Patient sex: F
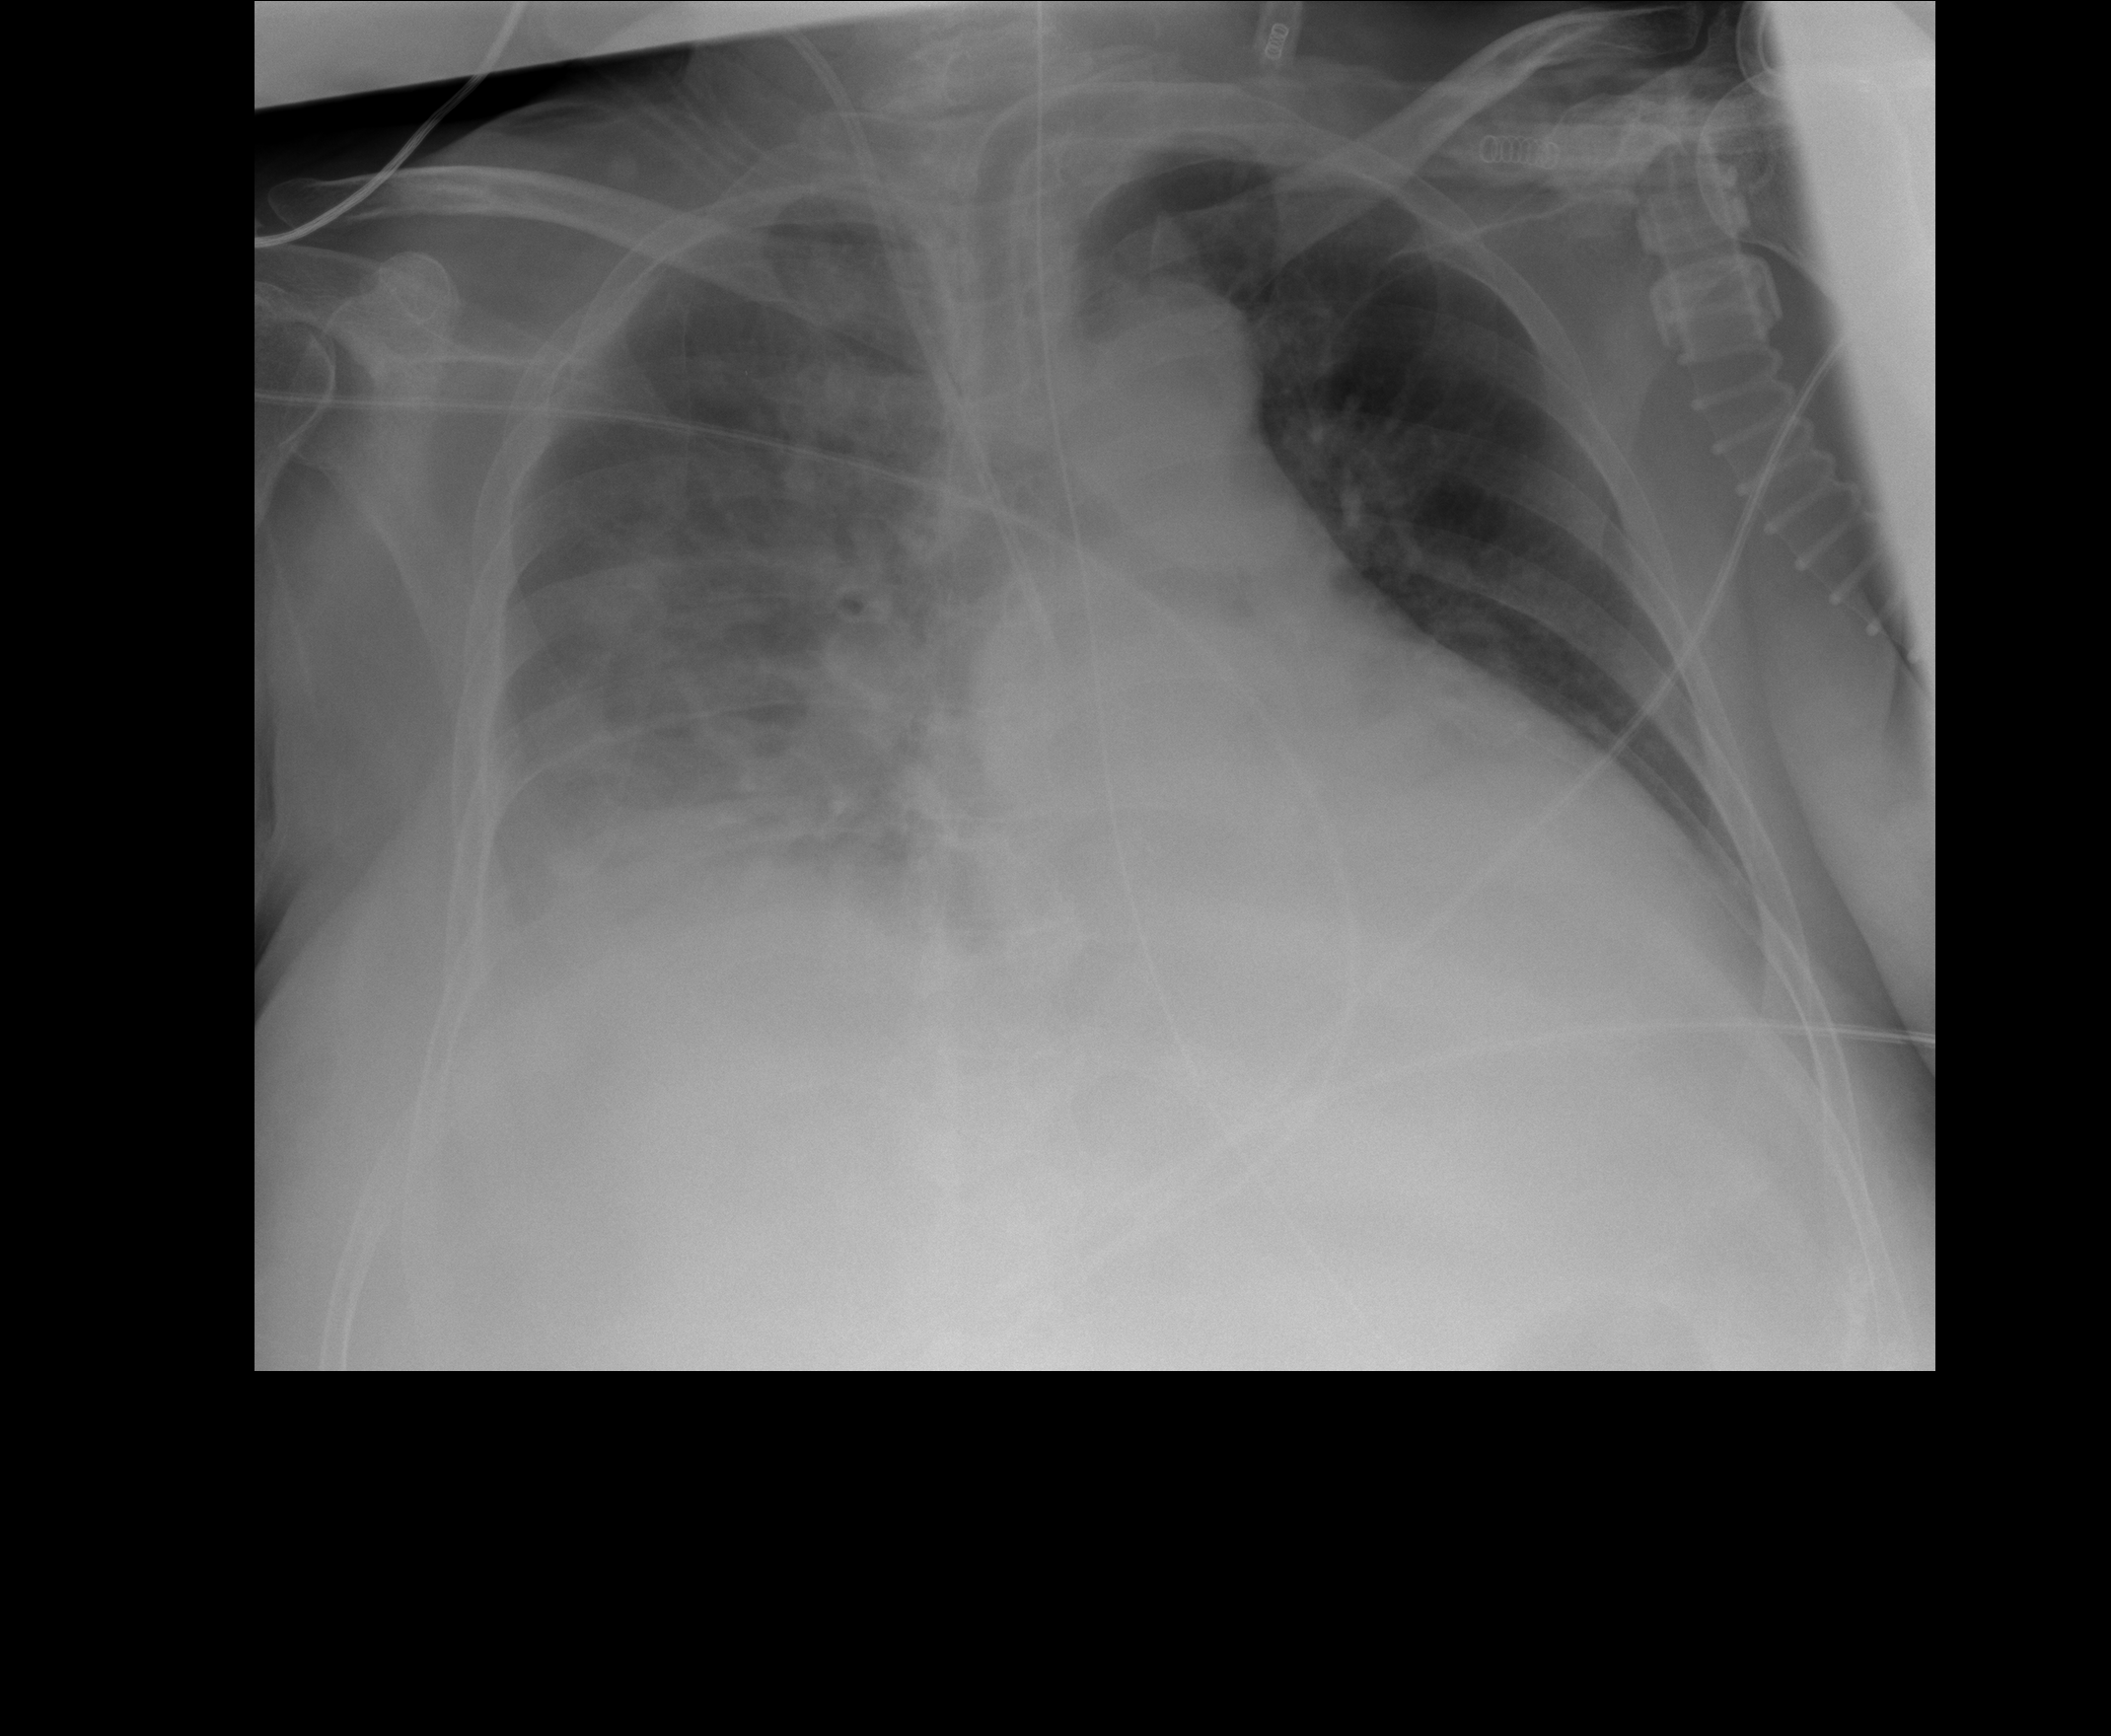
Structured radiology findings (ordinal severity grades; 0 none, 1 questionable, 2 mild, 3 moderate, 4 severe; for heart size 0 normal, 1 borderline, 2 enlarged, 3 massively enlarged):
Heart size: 1
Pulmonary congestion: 2
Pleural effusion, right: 3
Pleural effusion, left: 0
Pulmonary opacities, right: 2
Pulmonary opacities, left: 0
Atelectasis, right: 3
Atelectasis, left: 0